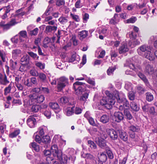
Tumor epithelial tissue: yes
Tumor-associated stroma tissue: no
Normal tissue: no